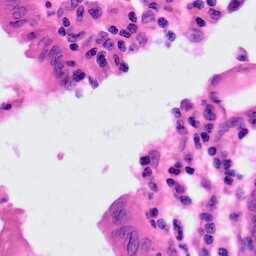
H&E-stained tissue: Colon